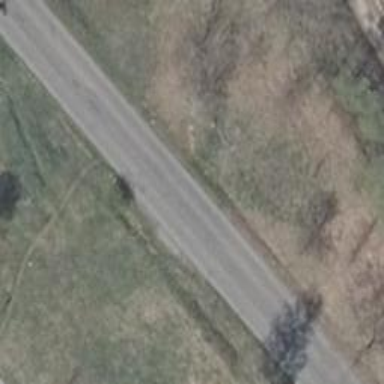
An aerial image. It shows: Unclassified road with asphalt surface.